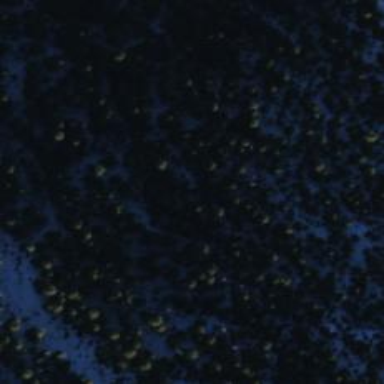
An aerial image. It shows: Evergreen woodland with needle-leaved trees.